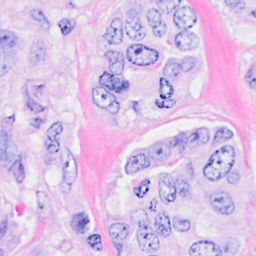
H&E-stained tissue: Breast